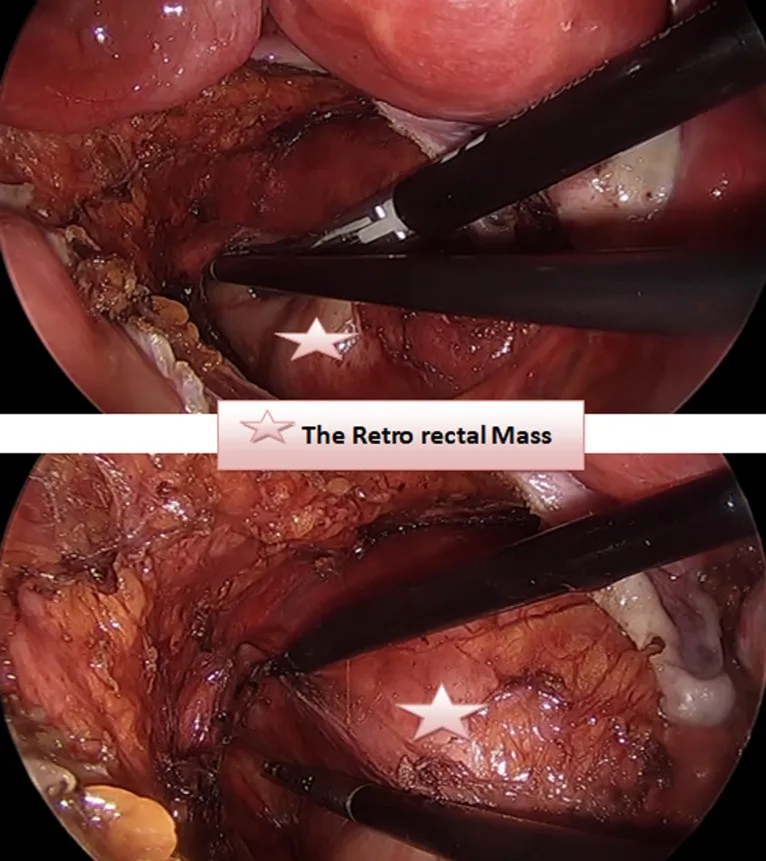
the dissection in the pelvic floor.
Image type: endoscopy (gi_endoscopy)